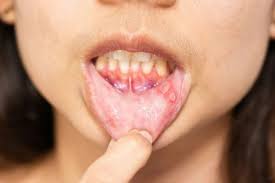
Condition: Mouth Ulcer